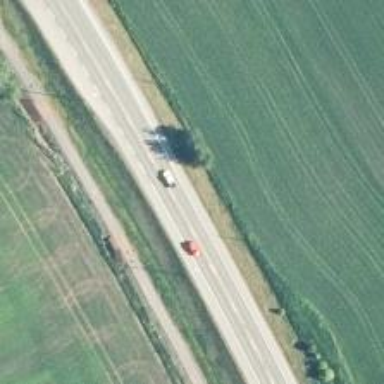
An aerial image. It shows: Primary road with asphalt surface.